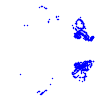
Particle: pion